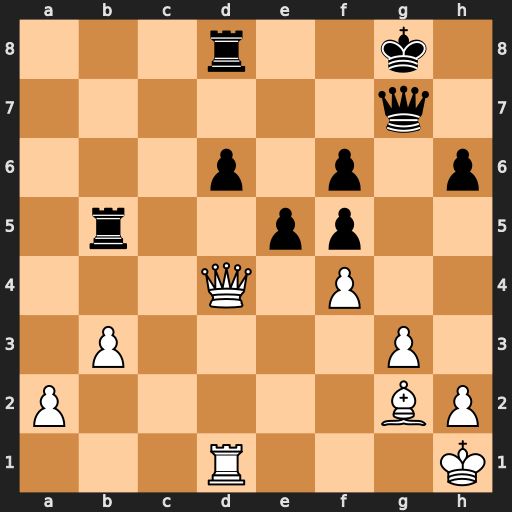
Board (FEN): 3r2k1/6q1/3p1p1p/1r2pp2/3Q1P2/1P4P1/P5BP/3R3K
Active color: w
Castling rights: -
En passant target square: -
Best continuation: Qc4+ Kh8 Qxb5